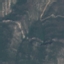
Land use / land cover: HerbaceousVegetation